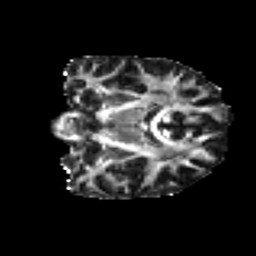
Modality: FA
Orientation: coronal
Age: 37
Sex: female
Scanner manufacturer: ge
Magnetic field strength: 3 T
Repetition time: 7.8 s
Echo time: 0.0607 s